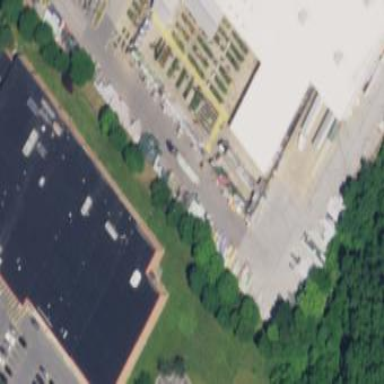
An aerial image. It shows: Supermarket building.